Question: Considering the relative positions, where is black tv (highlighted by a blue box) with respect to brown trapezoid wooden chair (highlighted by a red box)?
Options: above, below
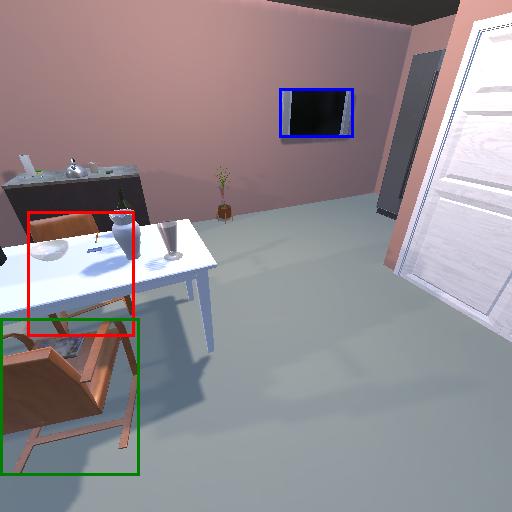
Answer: above